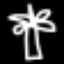
Label: palm tree